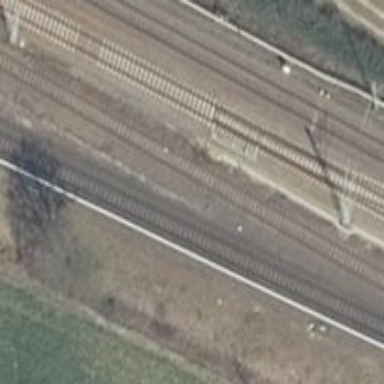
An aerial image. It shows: Railway switch with the turnout on the left side.